Field crop: maize
Growth stage: 2
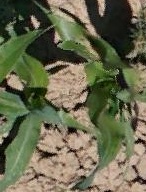
Species: maize